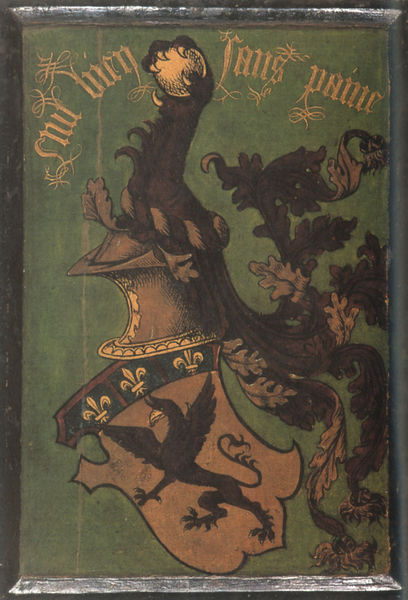
Titel: Triptychon der irdischen Nichtigkeit und himmlischen Erlösung
Künstler: Hans Memling
Institution: Straßburg, Musée des Beaux-Arts
Schlagwörter: adler, blätter, flügel, gemälde, hand, vogel, grün, braun, holz, hut, beige, rahmen, gold, blatt, pflanze, schrift, schnabel, ornamente, schild, text, plakat, kugel, helm, orden, krallen, lilie, ritter, charikatur, wappen, pfote, efeu, greif, greifvogel, ahorn, eiche, eichenblatt, kralle, drache, tatze, klaue, frühe neuzeit, eichenlaub, fleur de lys